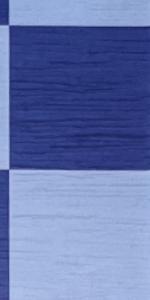
Label: Empty